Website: home-depot
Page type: address-validator
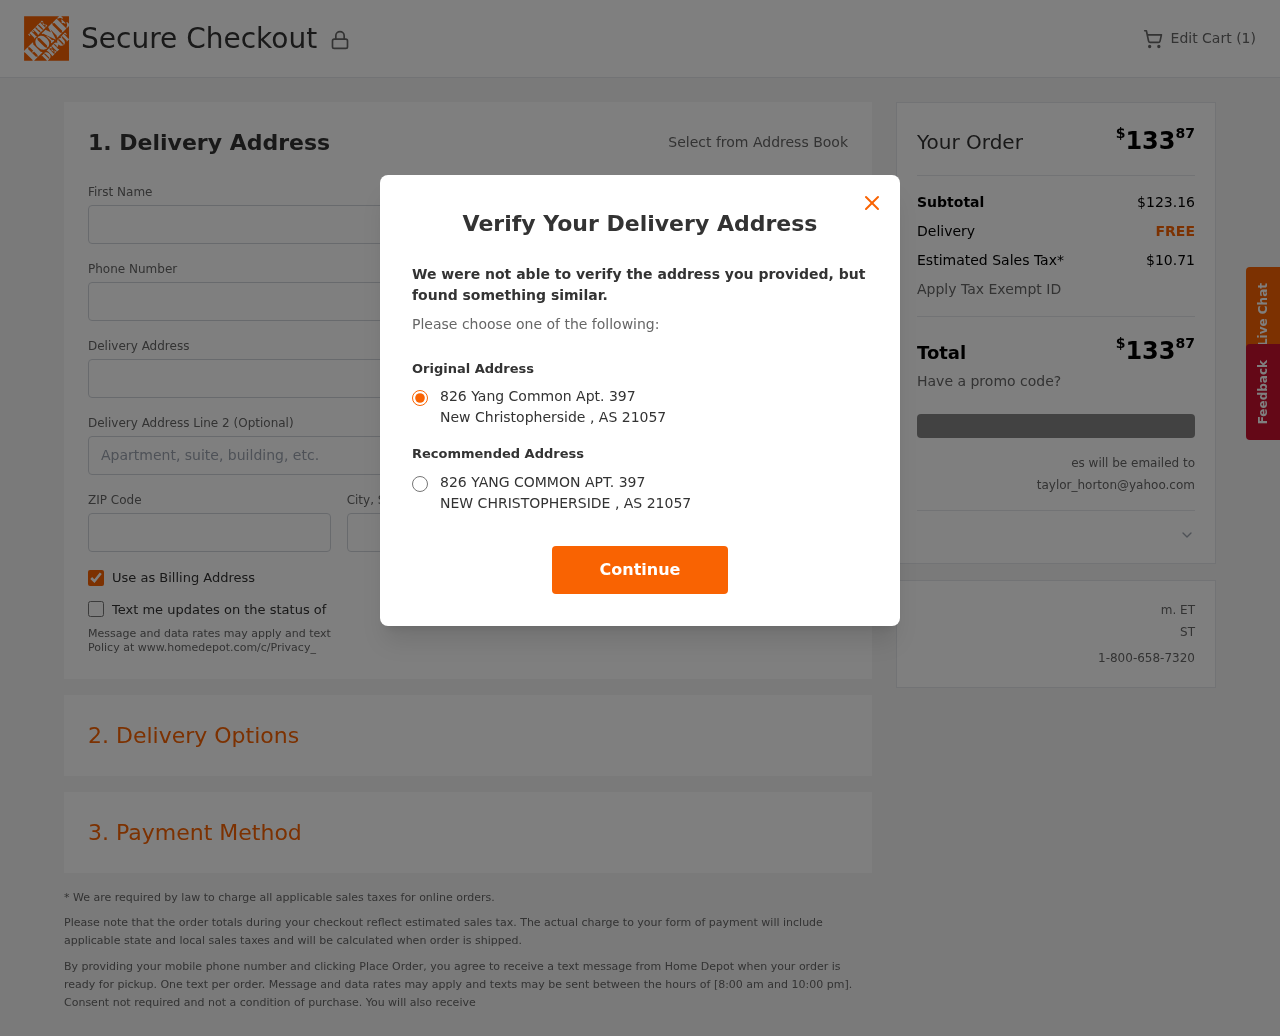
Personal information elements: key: PII_CITY
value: New Christopherside
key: PII_EMAIL
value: taylor_horton@yahoo.com
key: PII_POSTCODE
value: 21057
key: PII_STATE_ABBR
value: AS
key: PII_STREET
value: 826 Yang Common Apt. 397
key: PII_FIRSTNAME
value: Taylor
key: PII_LASTNAME
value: Horton
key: PII_PHONE
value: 3534595874
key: PII_STREET2
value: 3440 Christopher Common
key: PII_CITY_STATE
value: New Christopherside, AS
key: PII_STREET_ALT
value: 826 YANG COMMON APT. 397
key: PII_CITY_ALT
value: NEW CHRISTOPHERSIDE
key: PII_STATE
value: AS
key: PII_POSTCODE_FULL
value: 21057
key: PII_POSTCODE_NUMERIC
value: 21057
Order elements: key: ORDER_NUM_ITEMS
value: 1
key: ORDER_TOTAL
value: $13387
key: ORDER_SUBTOTAL
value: $123.16
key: ORDER_SHIPPING_COST
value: FREE
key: ORDER_TAX
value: $10.71